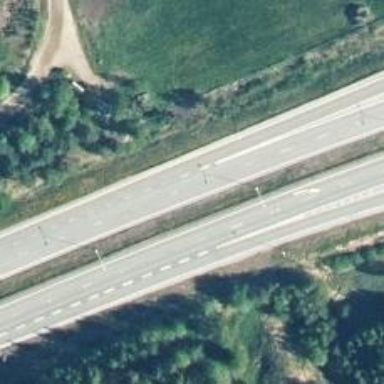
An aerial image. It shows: Asphalt motorway.